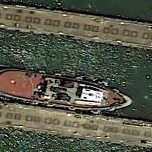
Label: Towing_vessel